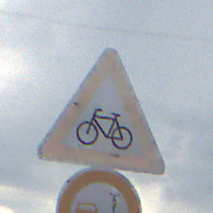
Verkehrszeichen: RadverkehrRechts
Zusatzzeichen unten: VerbotUeberholenEinspurigeFahrzeuge
Umgebung: Outdoor, RoadRail
Tageszeit: MorningAfternoon
Wetter: PartlyCloudy
Licht: Natural
Jahreszeit: NotSpecified
Kontrast: LowContrast